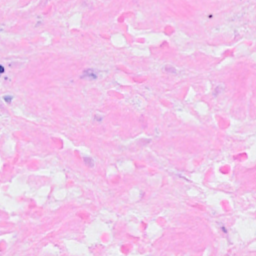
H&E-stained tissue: Breast